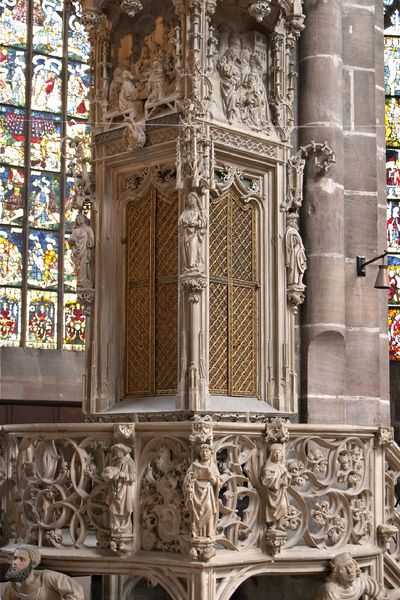
Titel: Sakramentshaus in St. Lorenz in Nürnberg
Künstler: Adam Kraft
Standort: Nürnberg, St. Lorenz (EU - D - B)
Schlagwörter: gestein, bunt, fenster, glas, marmor, säule, säulen, hochformat, ornament, stein, innenraum, gitter, kirche, gotik, engel, skulptur, statue, relief, figuren, ornamente, bildhauerei, foto, fotografie, dom, kathedrale, schnitzerei, schnörkel, skulpturen, plastiken, statuen, fensterglas, sandstein, buntglas, glasfenster, gotisch, kanzel, vergittert, heilige, fresko, heilig, gothik, reliefs, gothisch, beichte, kirchenfenster, buntglasfenster, verschnörkelt